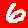
Digit: 6